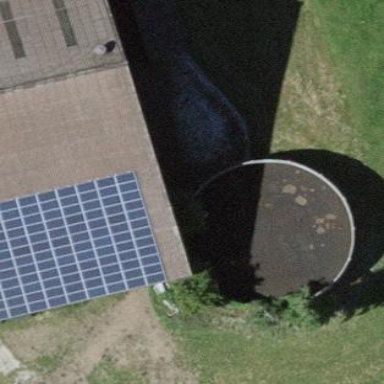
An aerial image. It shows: Silo.